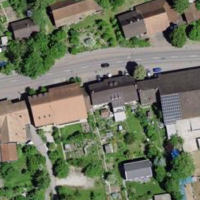
EUNIS habitat code: 55
Species observed at this site:
Lasiocampa quercus